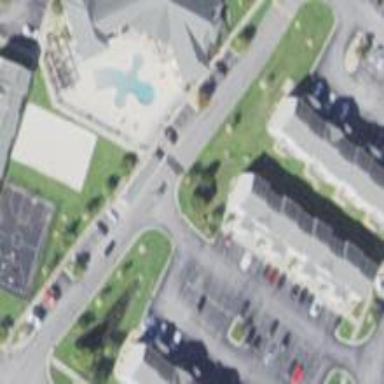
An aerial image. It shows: Image showing building with apartments.